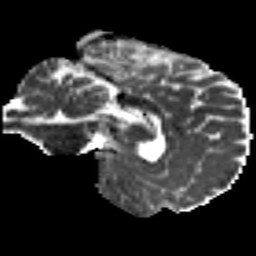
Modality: MD
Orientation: sagittal
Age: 32
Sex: male
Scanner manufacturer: siemens
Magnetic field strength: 3 T
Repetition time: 8.8 s
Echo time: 0.085 s